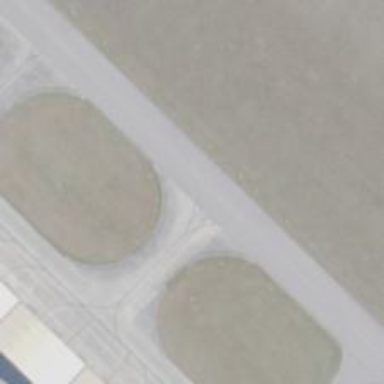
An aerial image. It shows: View of taxiway at the airport.